【题型】证明题　【知识点】立体几何　【难度】easy
(2025$\cdot$上海$\cdot$高考真题) 如图, $P$ 是圆锥的顶点, $O$ 是底面圆心, $AB$ 是底面直径, 且 $AB=2$.

(1) 若直线 $PA$ 与圆锥底面所成角为 $\frac{\pi}{3}$, 求圆锥的侧面积;

(2) 已知 $Q$ 是母线 $PA$ 的中点, 点 $C, D$ 在底面圆周上, 且弧 $AC$ 的长为 $\frac{\pi}{3}$, $CD \parallel AB$. 设点 $M$ 在线段 $OC$ 上, 证明: 直线 $QM \parallel$ 平面 $PBD$.
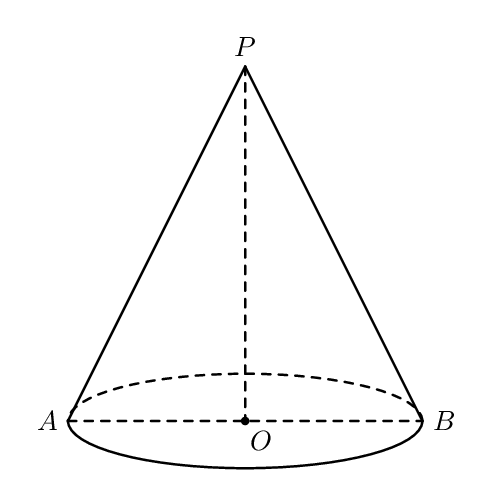
【解答】
【解】 (1) 由题知, $\angle PAB = \frac{\pi}{3}$, 即轴截面 $\triangle ABP$ 是等边三角形, 故 $PA = AB = 2$,

底面周长为 $2\pi \times 1 = 2\pi$, 则侧面积为: $\frac{1}{2} \times 2 \times 2\pi = 2\pi$;

(2) 由题知 $AQ=QP, AO=OB$, 则根据中位线性质, $QO \parallel PB$,

又 $QO \not\subset$ 平面 $PBD$, $PB \subset$ 平面 $PBD$, 则 $QO \parallel$ 平面 $PBD$

由于 $\widehat{AC} = \frac{\pi}{3}$, 底面圆半径是 1, 则 $\angle AOC = \frac{\pi}{3}$, 又 $CD \parallel AB$, 则 $\angle OCD = \frac{\pi}{3}$,

又 $OC=OD$, 则 $\triangle OCD$ 为等边三角形, 则 $CD=1$,

于是 $CD \parallel BO$ 且 $CD = OB$, 则四边形 $OBDC$ 是平行四边形, 故 $OC \parallel BD$,

又 $OC \not\subset$ 平面 $PBD$, $BD \subset$ 平面 $PBD$, 故 $OC \parallel$ 平面 $PBD$.

又 $OC \cap OQ = O, OC, OQ \subset$ 平面 $QOC$,

根据面面平行的判定, 于是平面 $QOC \parallel$ 平面 $PBD$,

又 $M \in OC$, 则 $QM \subset$ 平面 $QOC$, 则 $QM \parallel$ 平面 $PBD$

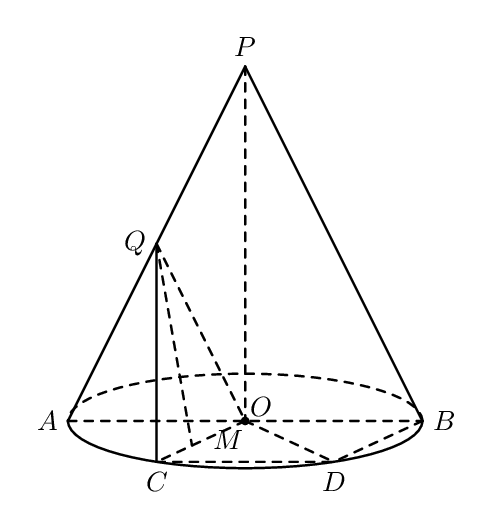